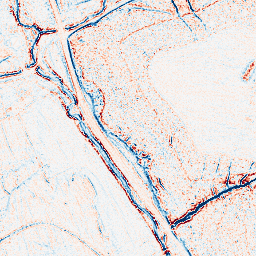
Category: edge_preserving
Decomposition family: bilateral
Decomposition parameters: d: 5
sigma_color: 50
sigma_space: 25
Upsampling method: linear_exact
Upsampling parameters: scale: 4
Upsampling scale: 4